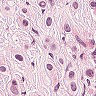
Metastatic tissue present: yes